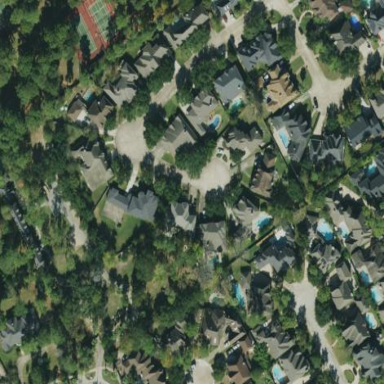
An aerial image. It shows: Residential area within neighborhood.